Question: I am trying to fetch "Region Name" for a "table" using HBase API.
The setup is mentioned below:
1. Hbase pseudo-distributed installation (version 0.98.7).
2. Hadoop 2.5.1 installation.
The Hbase contains very few tables for testing purpose. And information about available regions are shown below from the web UI.

"region name" corresponding to the table "test_table" has been highlighted purposefully.
Now, I have been trying to get these region information from the java based API of hbase using below codes.
'''
void scanTable(String tabName){
org.apache.hadoop.conf.Configuration config = HBaseConfiguration.create();
try{
HTable table = new HTable(config, tabName);
org.apache.hadoop.hbase.TableName tn = table.getName();
HRegionInfo hr = new HRegionInfo(tn);
System.out.println(hr.getRegionNameAsString());
table.close();
}catch(Exception ex){
ex.printStackTrace();
}
}
}
'''
Whenever, I pass a table name, say "test_table", the regionName is returned differently on every run.
RUN 1:
'''
test_table,,1419247657866.77b98d085239ed8668596ea659a7ad7d.
'''
RUN 2:
'''
test_table,,1419247839479.d3097b0f4b407ca827e9fa3773b4d7c7.
'''
RUN 3:
'''
test_table,,1419247859921.e1e39678fa724d7168cd4100289c4234.
'''
I assume that I am using wrong method to generate "region_name" or my approach is wrong.
Please help me to get the region information for given table name.
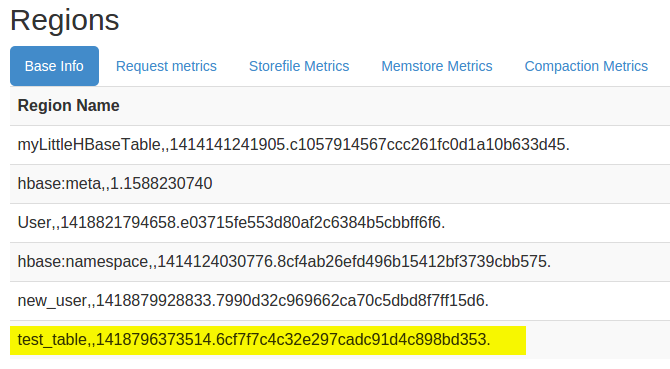
Answer: There is a getTableRegions() in HBaseAdmin which returns all the region info for the table name you want.
List getTableRegions(final TableName tableName)
Below is the method that outputs region name for a given table name.
'''
void getRegionOfTable(String tabName){
org.apache.hadoop.hbase.TableName tn = org.apache.hadoop.hbase.TableName.valueOf(tabName);
org.apache.hadoop.conf.Configuration config = HBaseConfiguration.create();
HRegionInfo ob;
try{
HBaseAdmin hba = new HBaseAdmin(config);
List<HRegionInfo> lr = hba.getTableRegions(tn);
Iterator<HRegionInfo> ir = lr.iterator();
while(ir.hasNext()){
ob = ir.next();
System.out.println(ob.getRegionNameAsString());
}
hba.close();
}catch(Exception ex){
ex.printStackTrace();
}
}
'''
Your code produce a different result every time, because you are building a new "region" with a different timestamp every time. Also that code assumes that your table has a single region.